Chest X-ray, PA view. Patient: 12 years old, sex M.
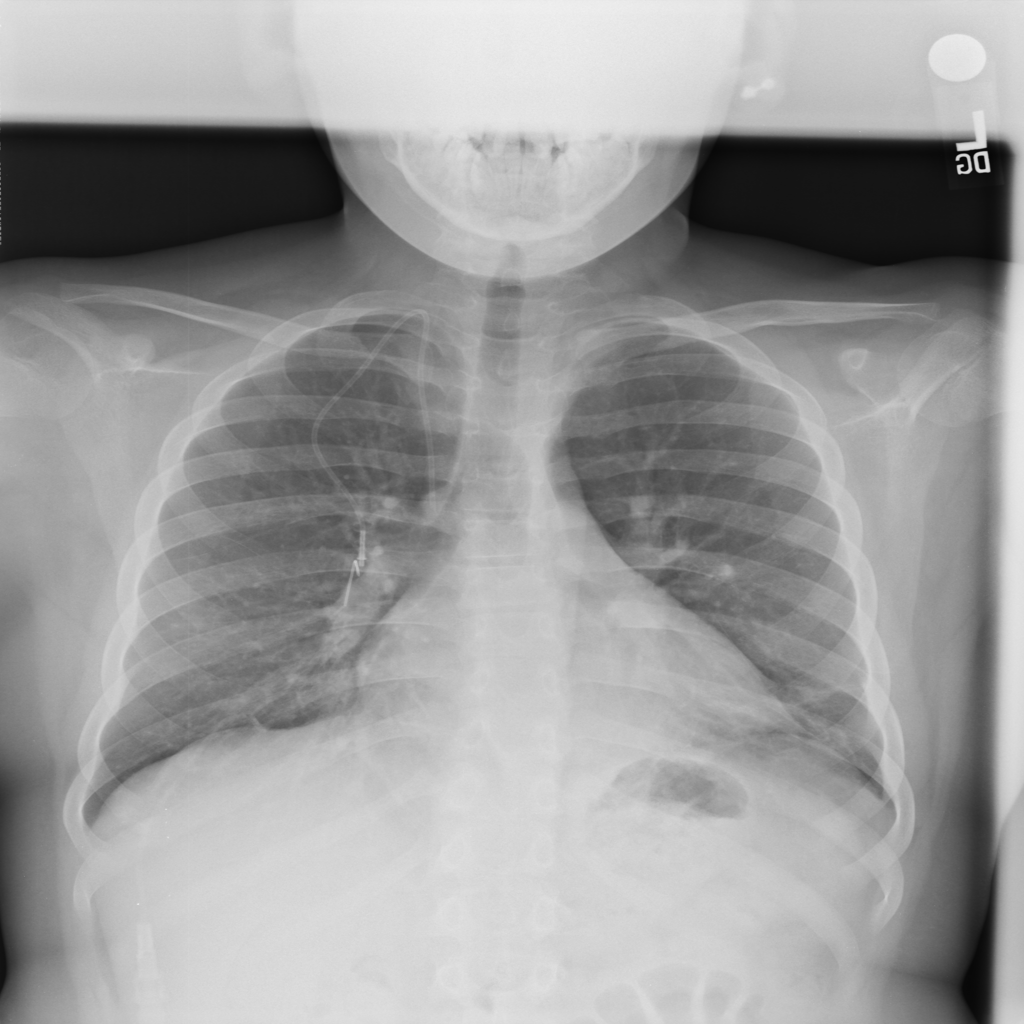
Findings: No Finding